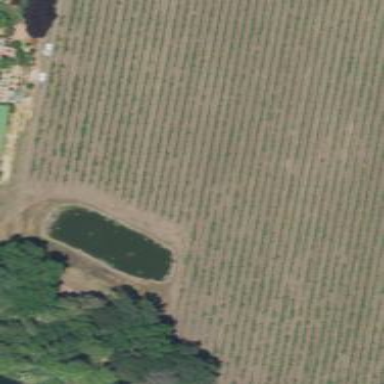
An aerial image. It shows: Vineyard growing grapes.